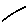
Label: line